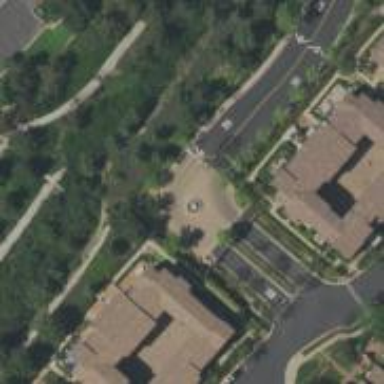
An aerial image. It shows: Roundabout on residential road.